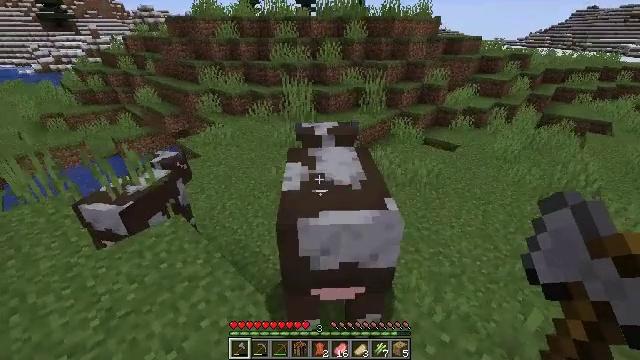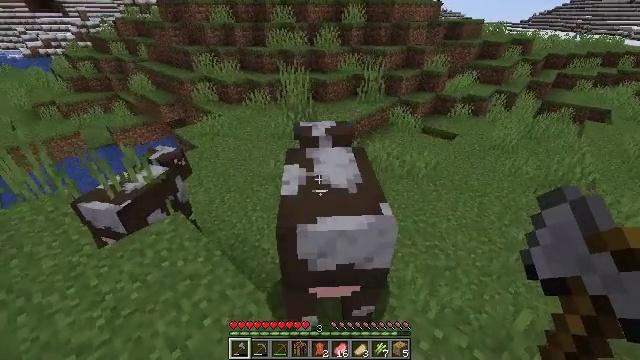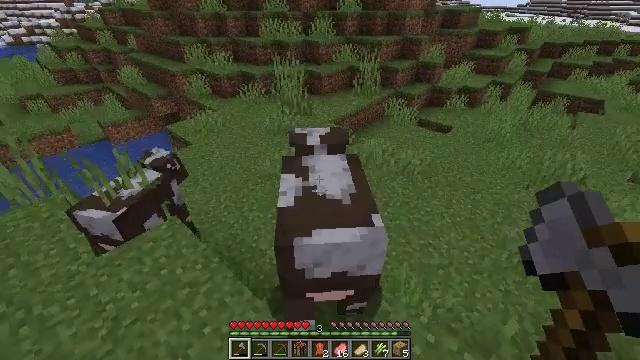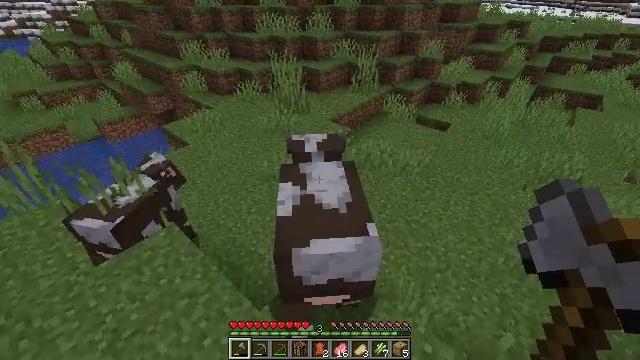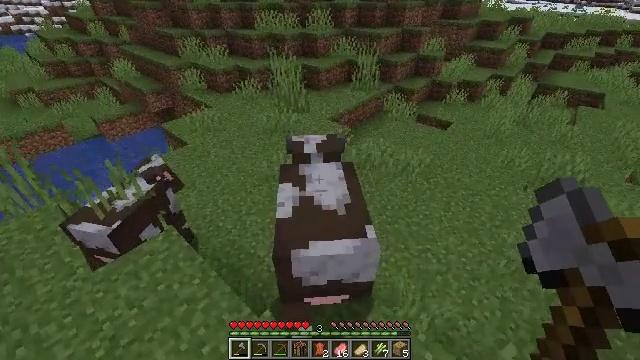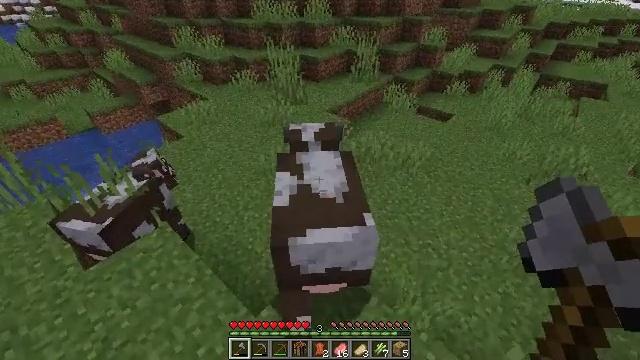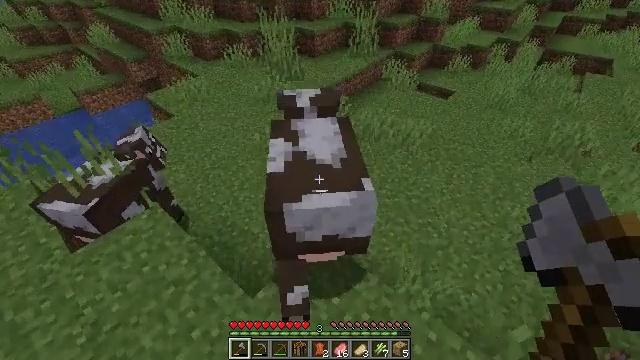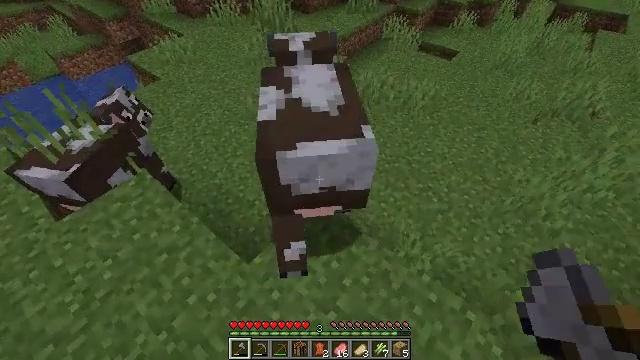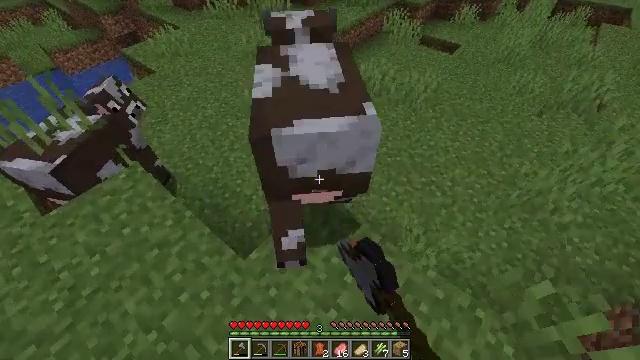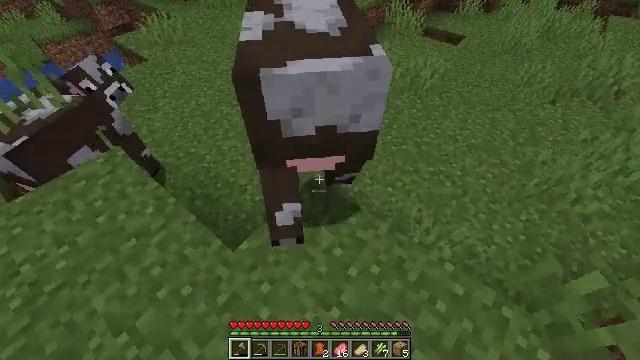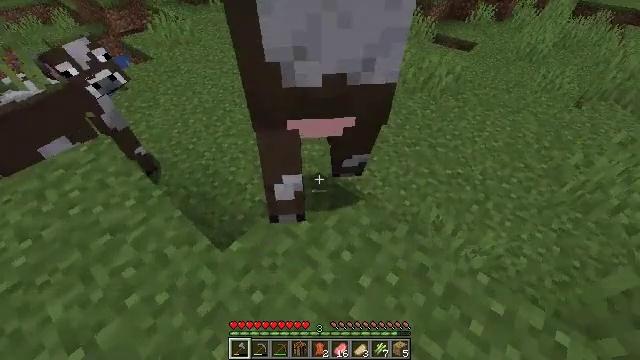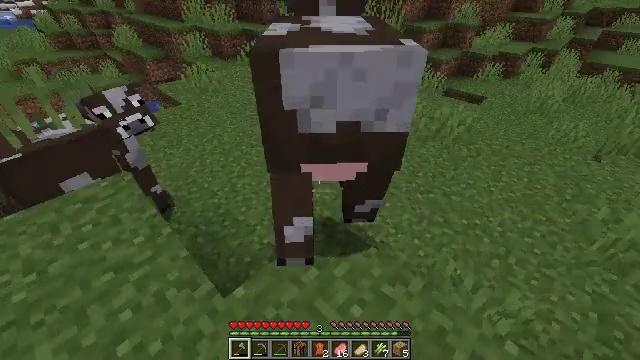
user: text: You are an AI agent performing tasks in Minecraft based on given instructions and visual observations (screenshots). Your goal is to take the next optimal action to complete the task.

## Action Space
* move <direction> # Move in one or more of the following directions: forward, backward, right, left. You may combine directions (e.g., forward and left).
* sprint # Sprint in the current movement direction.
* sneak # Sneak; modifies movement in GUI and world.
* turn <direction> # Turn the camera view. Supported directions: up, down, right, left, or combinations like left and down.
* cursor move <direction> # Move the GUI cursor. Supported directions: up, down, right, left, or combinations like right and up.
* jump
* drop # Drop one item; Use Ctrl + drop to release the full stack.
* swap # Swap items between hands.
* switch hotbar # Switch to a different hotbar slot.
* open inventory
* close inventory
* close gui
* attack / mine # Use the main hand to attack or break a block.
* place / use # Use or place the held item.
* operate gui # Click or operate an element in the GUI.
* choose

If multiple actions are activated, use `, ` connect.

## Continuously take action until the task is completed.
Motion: motion action
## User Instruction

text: Hunt animals.
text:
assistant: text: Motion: turn down, jump
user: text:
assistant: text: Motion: turn right and down, jump
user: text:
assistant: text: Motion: turn down
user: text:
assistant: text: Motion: no_op
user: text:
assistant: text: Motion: turn down
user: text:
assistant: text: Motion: turn down
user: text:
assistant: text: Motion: turn down, attack / mine
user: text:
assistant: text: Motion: attack / mine
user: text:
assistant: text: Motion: attack / mine
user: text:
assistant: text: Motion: turn left and up, attack / mine
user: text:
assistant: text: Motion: move forward, turn left and up
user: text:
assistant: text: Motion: no_op